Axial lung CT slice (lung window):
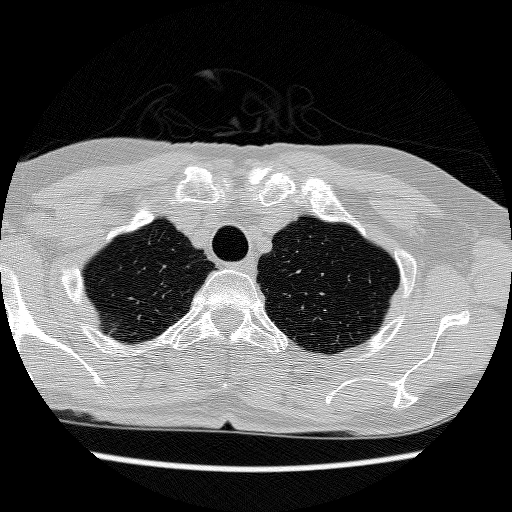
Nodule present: no